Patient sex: M
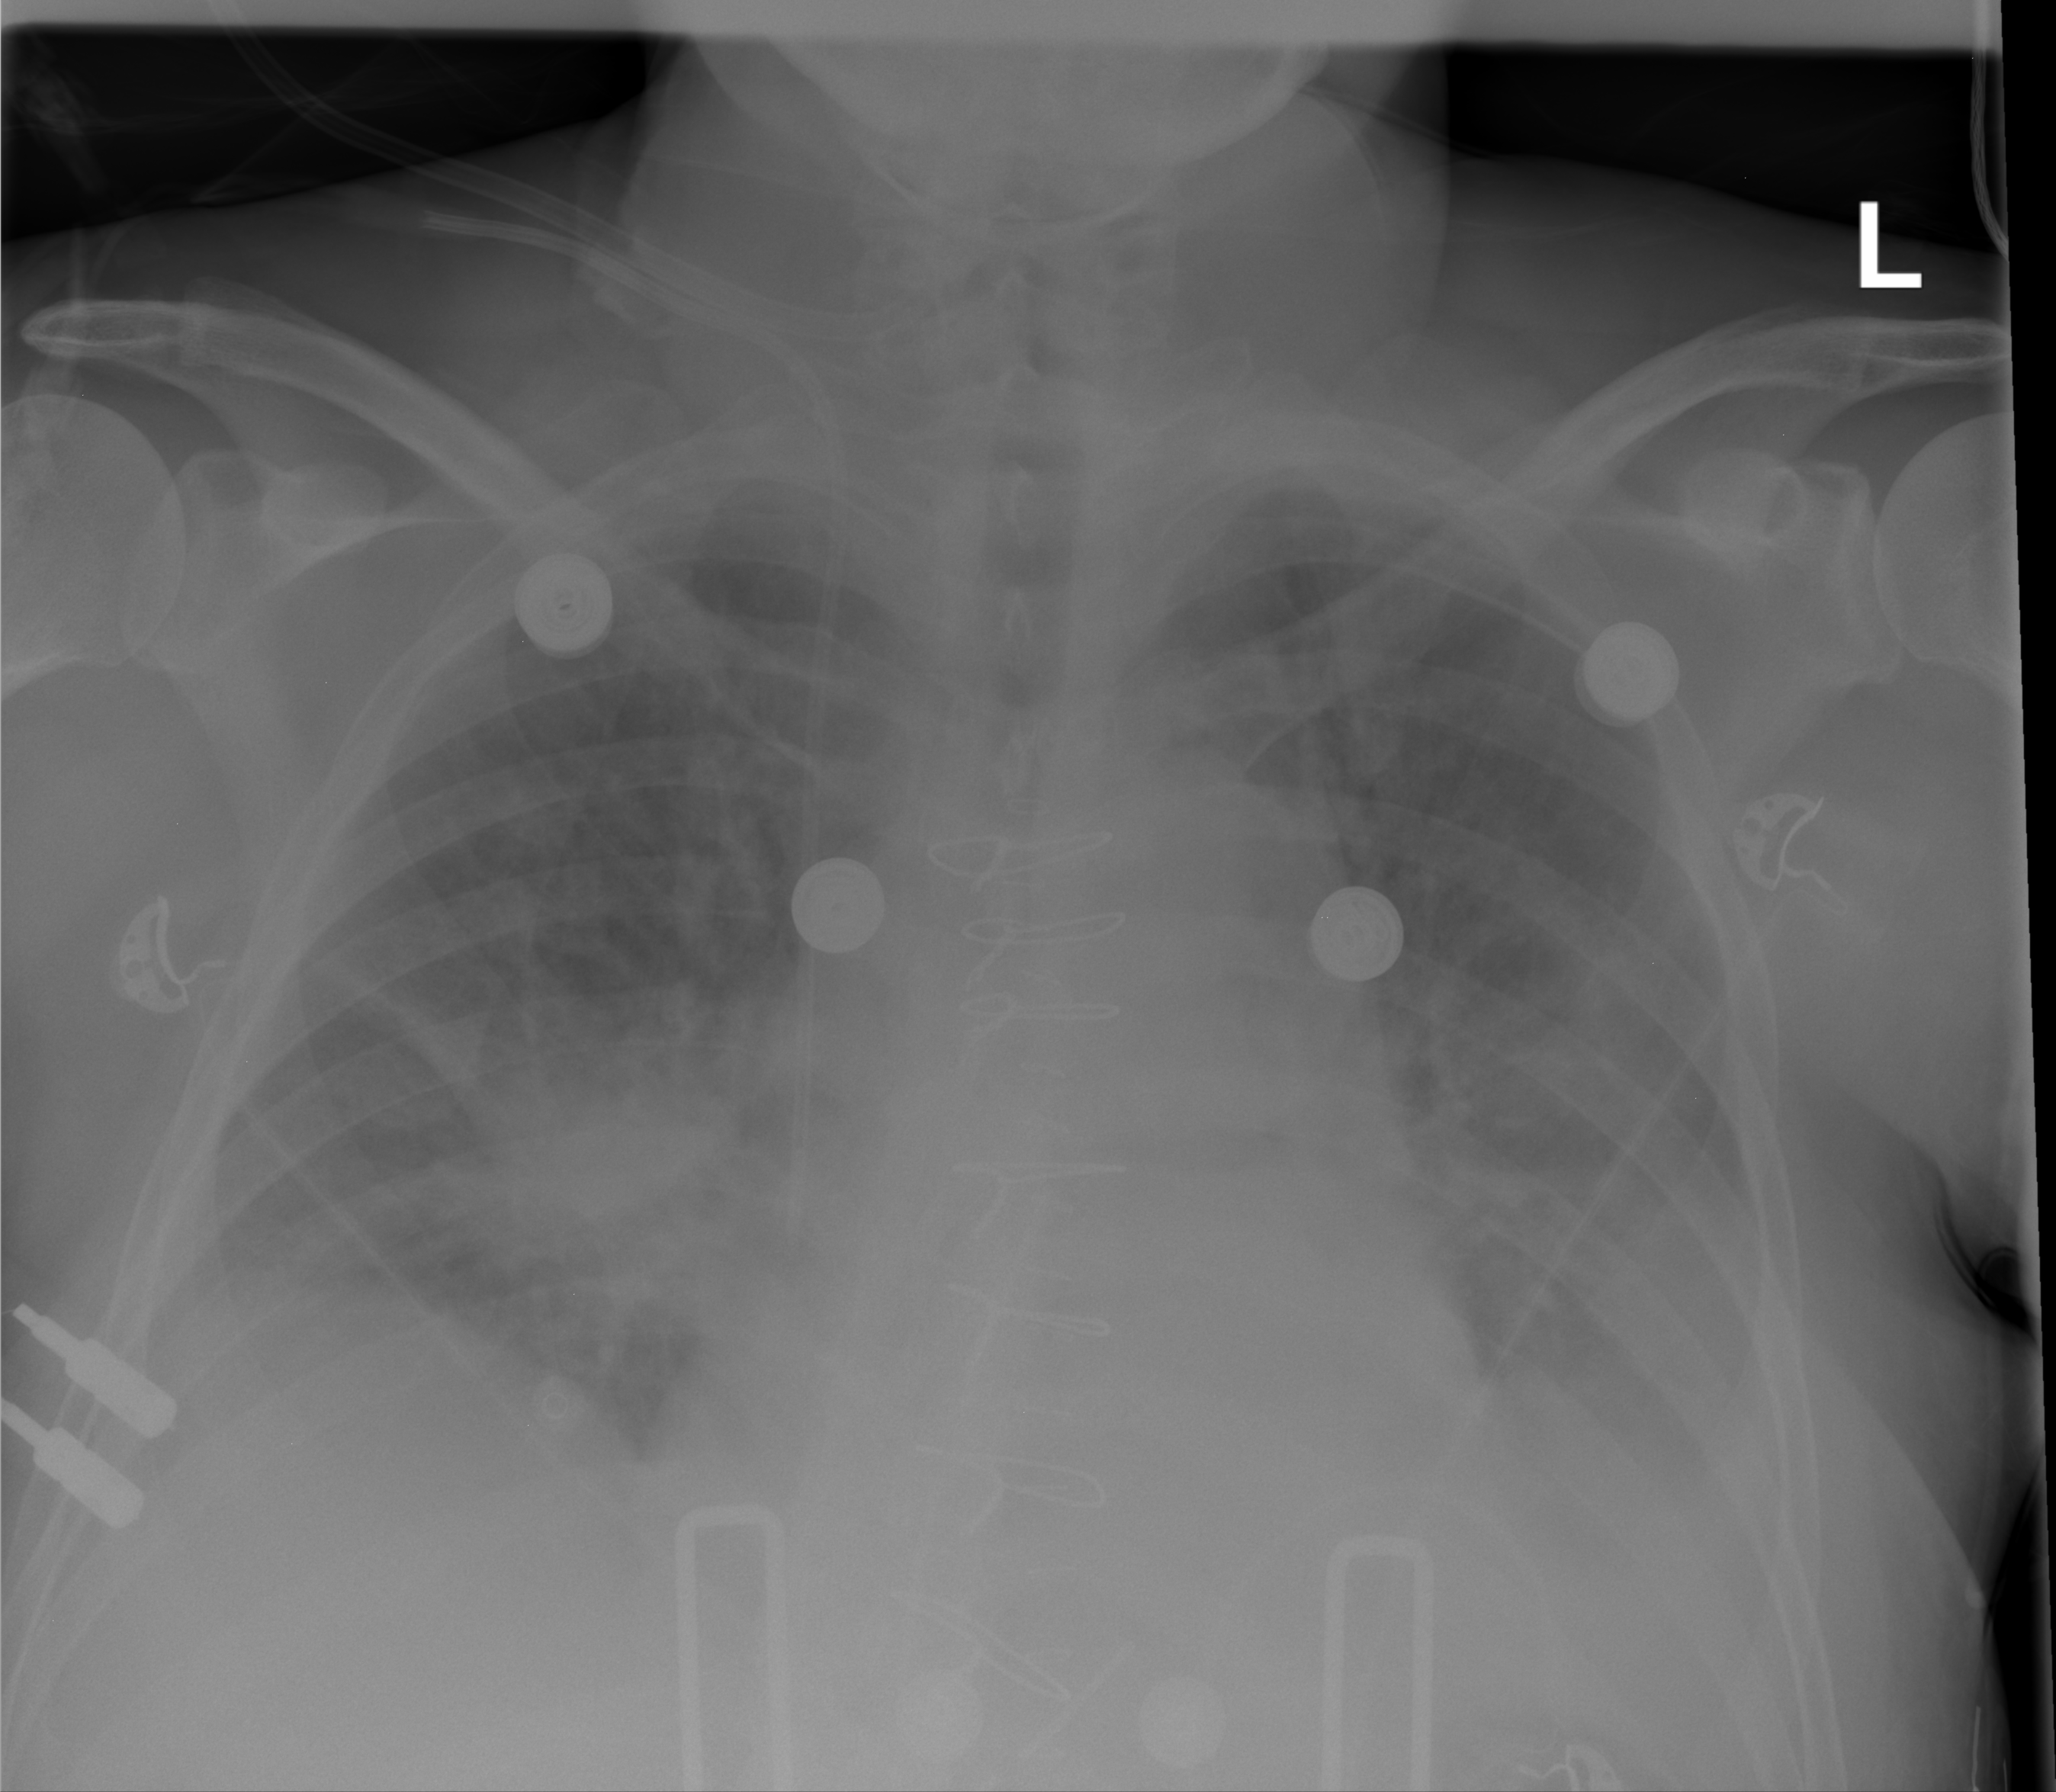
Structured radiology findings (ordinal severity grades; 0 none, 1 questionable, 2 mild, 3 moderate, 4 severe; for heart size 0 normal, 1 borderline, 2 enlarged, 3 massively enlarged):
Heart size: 1
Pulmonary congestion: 2
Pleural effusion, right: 2
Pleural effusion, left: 2
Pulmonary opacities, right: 1
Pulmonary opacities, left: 0
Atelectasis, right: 2
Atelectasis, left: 2